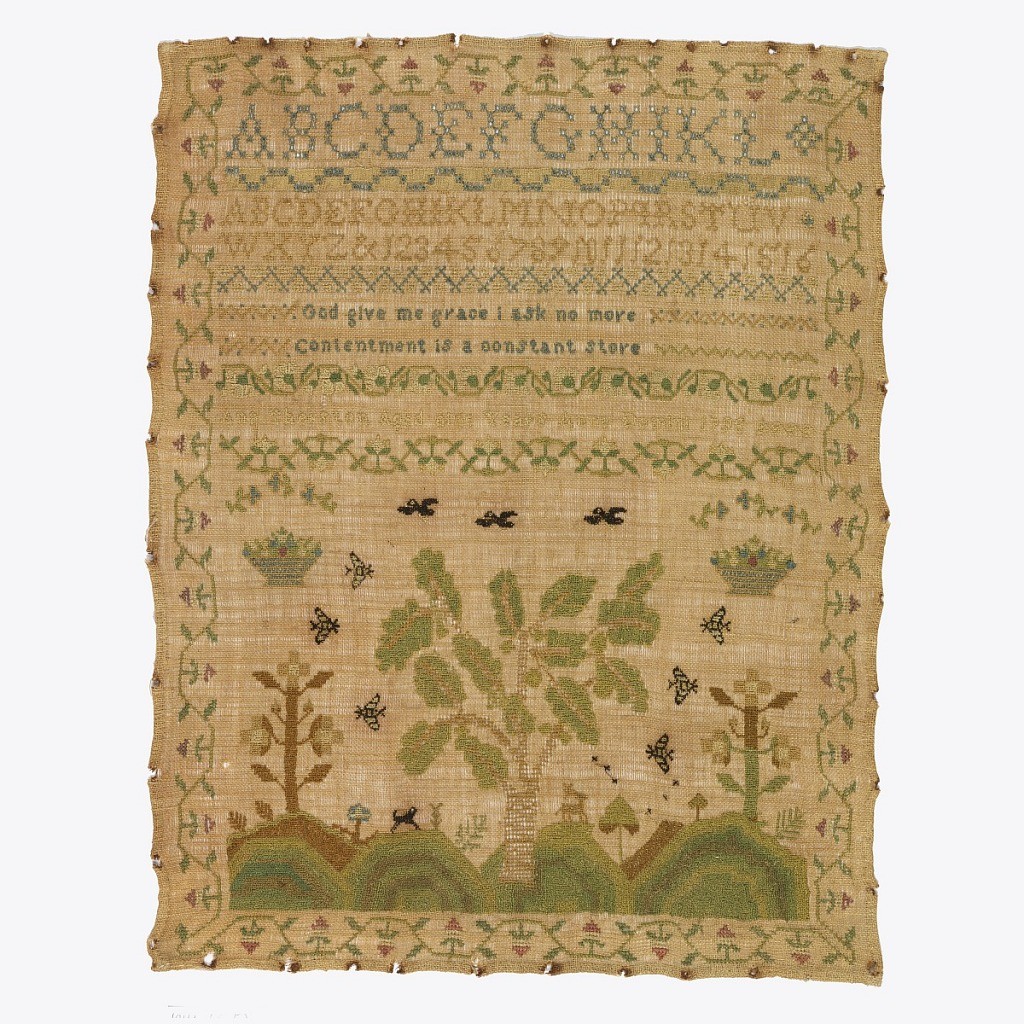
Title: Sampler
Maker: Ann Thornton, American
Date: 1798
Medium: silk embroidery on linen foundation Technique: embroidered in cross stitch on plain weave foundation
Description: Several bands of alphabets and numerals separated by geometric and floral cross borders, with a verse and inscription:
God give me grace i ask no more
Contentment is a constant store
Ann Thornton Aged nine Years Anno Domini 1798

In the lower half, a landscape showing trees growing out of mounds with animals, birds, insects, and baskets of flowers. With an angular strawberry vine border.